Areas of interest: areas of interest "School"
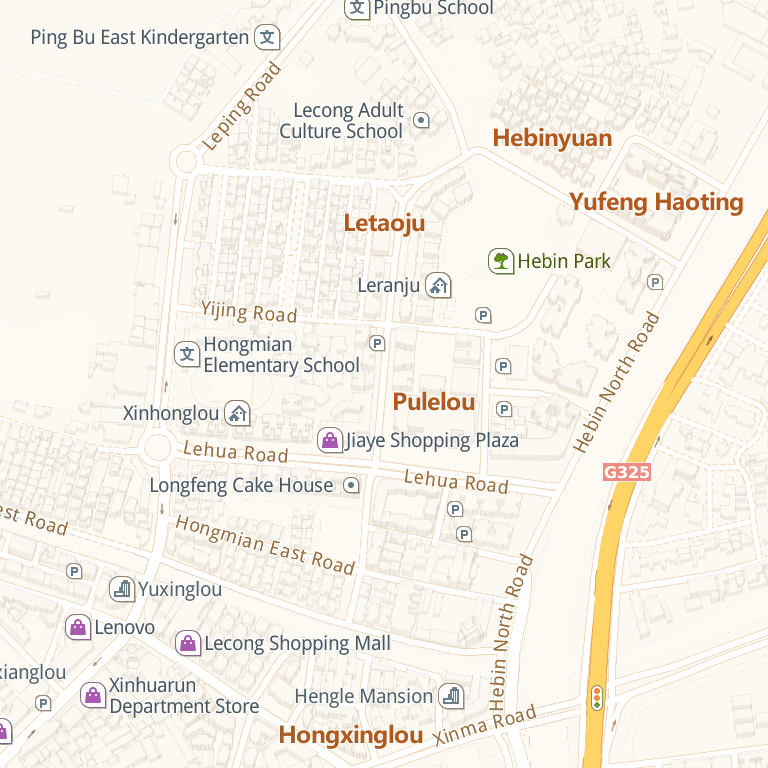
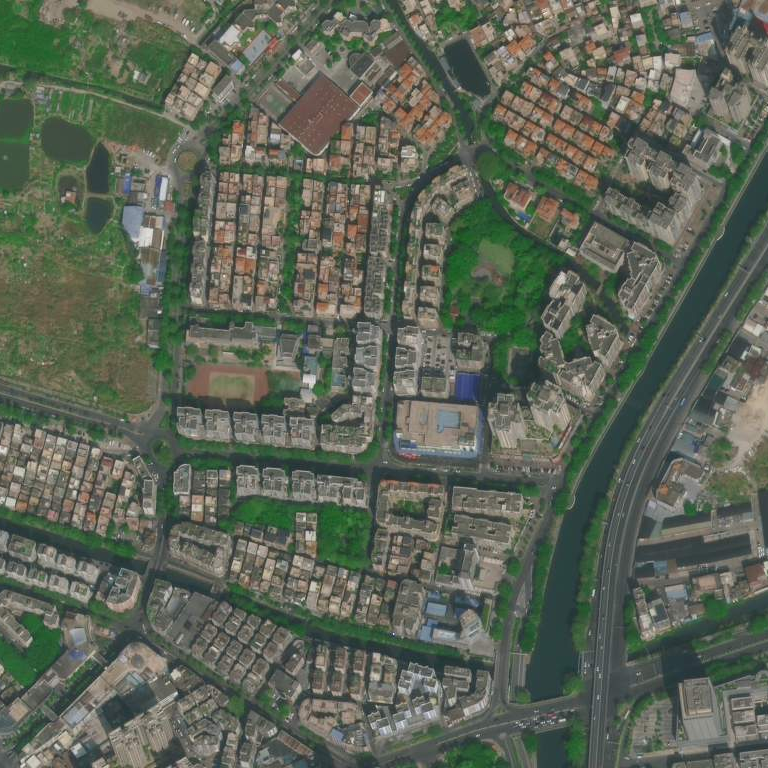